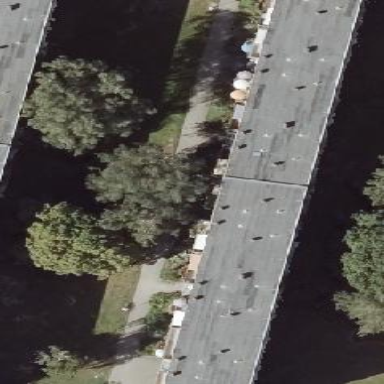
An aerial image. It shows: Apartment building with flat roof.